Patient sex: M
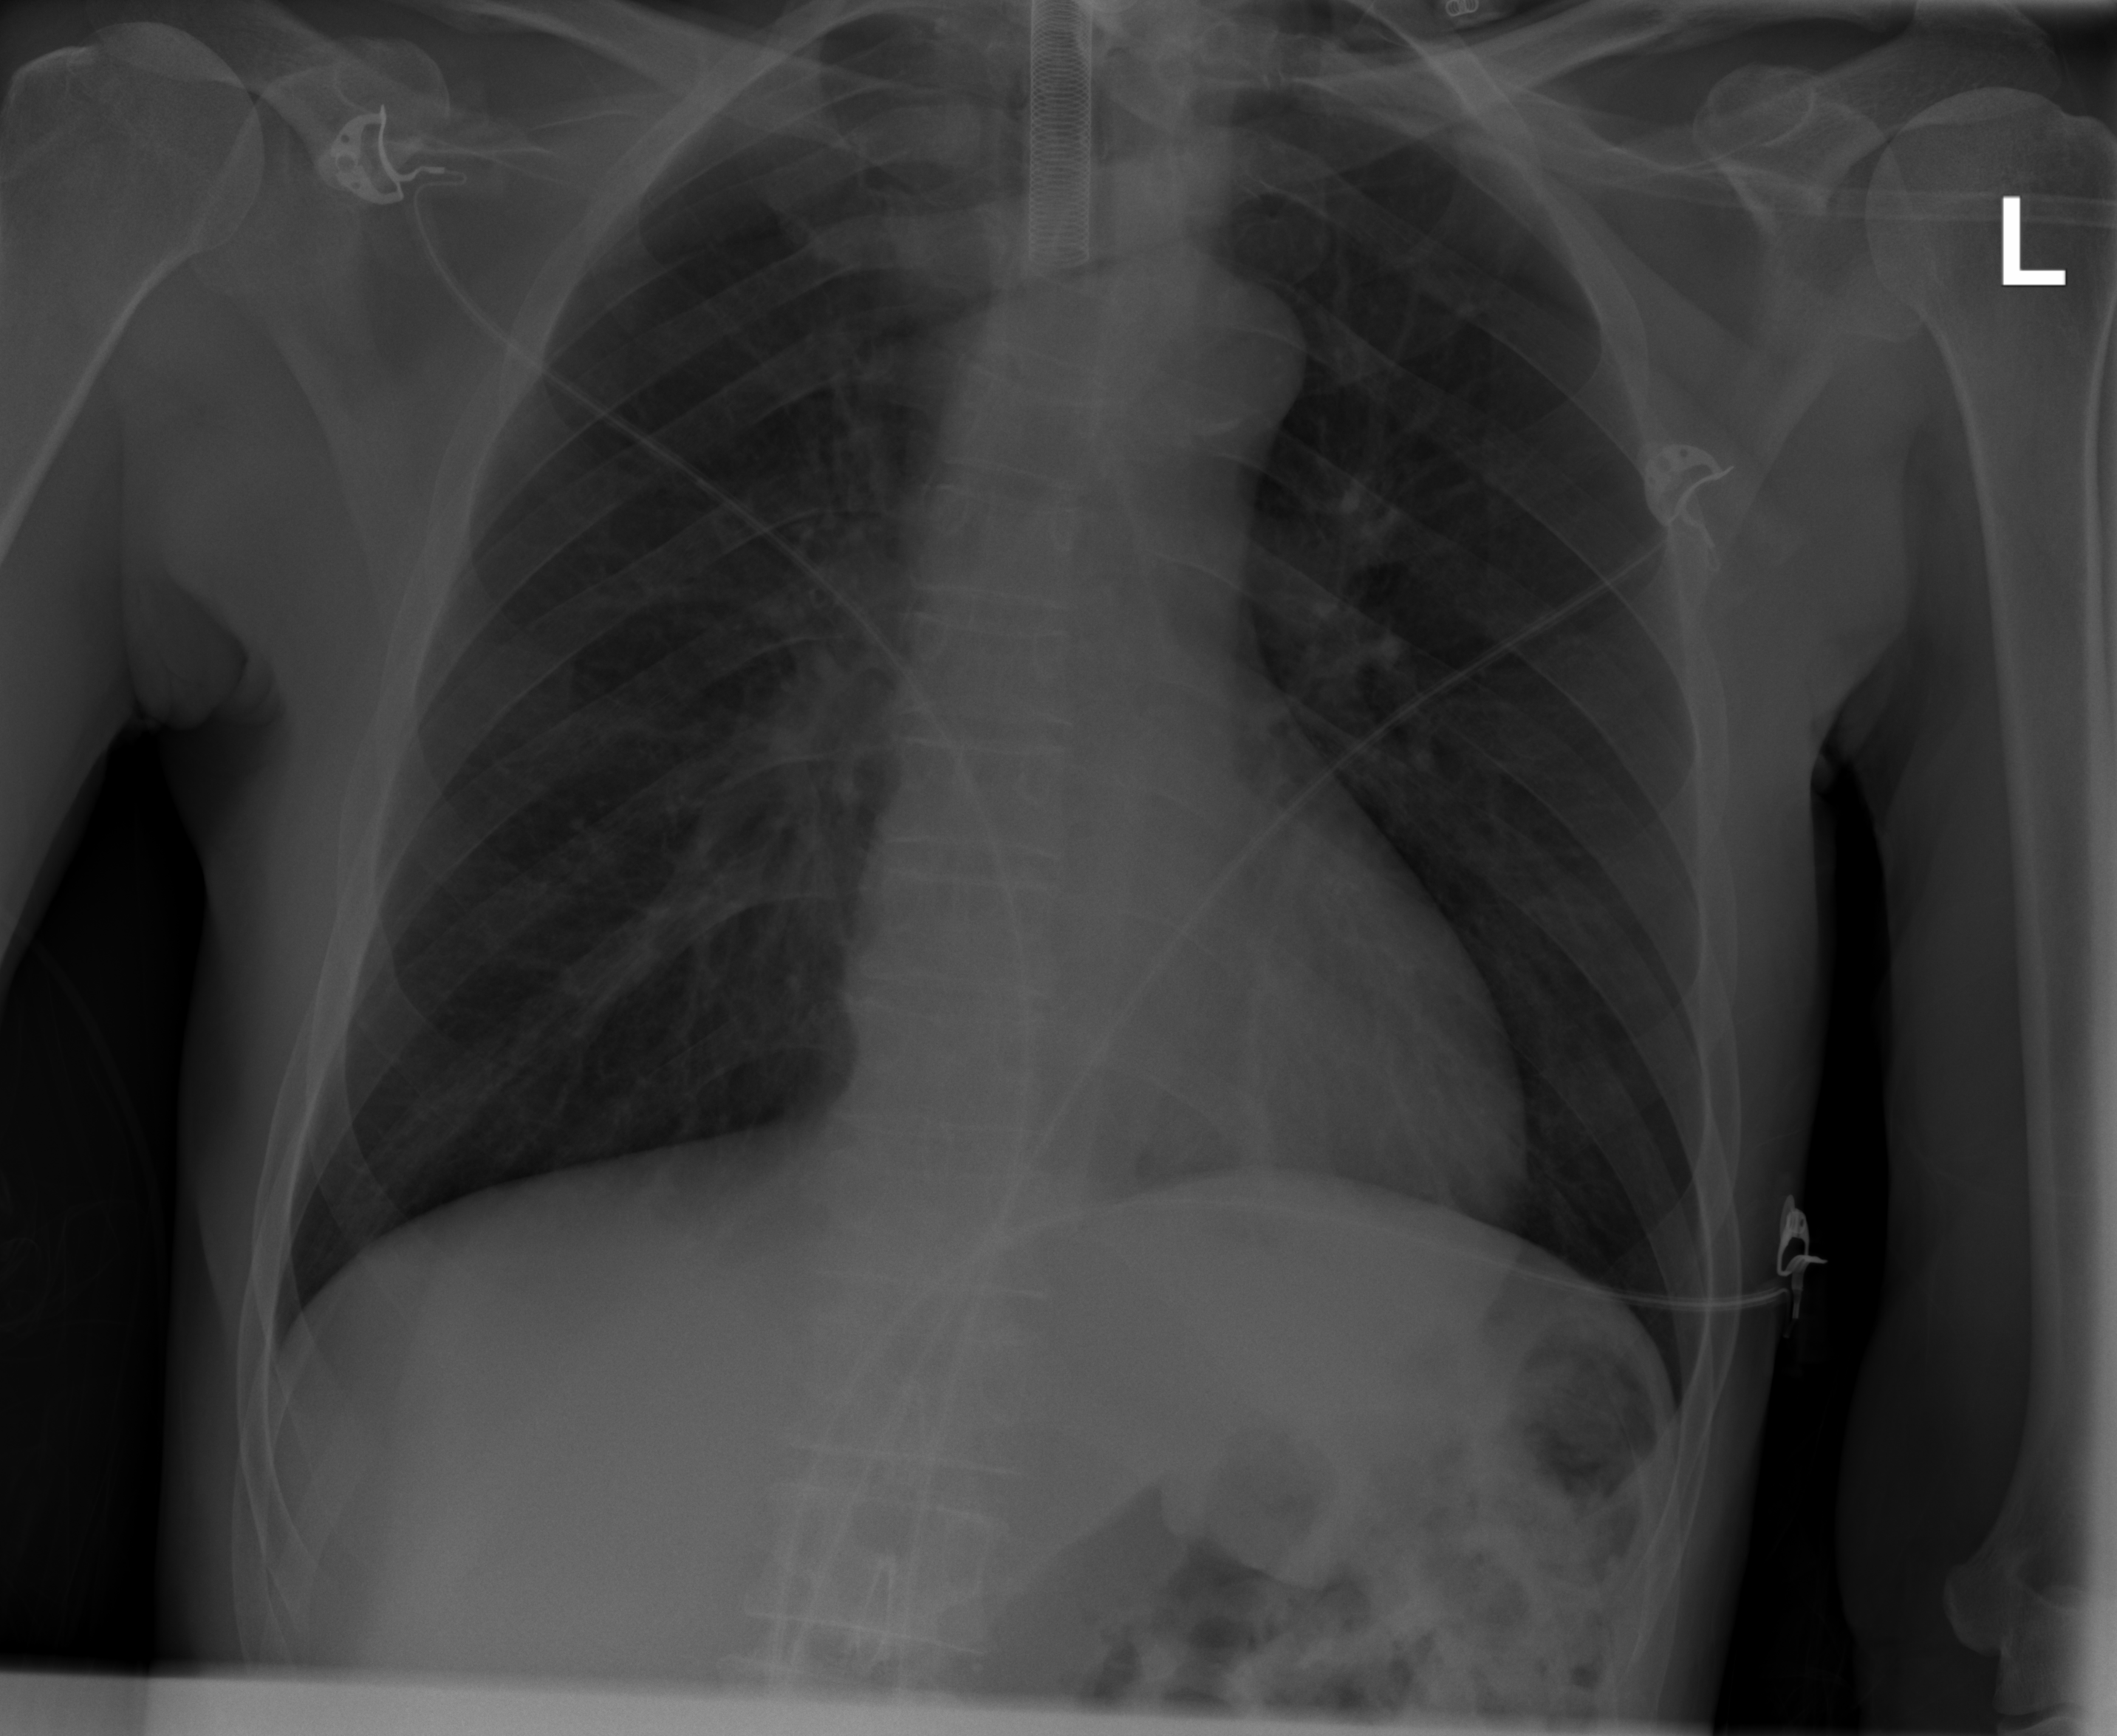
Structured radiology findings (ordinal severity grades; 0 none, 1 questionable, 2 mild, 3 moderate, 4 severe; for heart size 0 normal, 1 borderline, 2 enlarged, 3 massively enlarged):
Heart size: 0
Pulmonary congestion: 0
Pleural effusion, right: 0
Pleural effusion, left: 0
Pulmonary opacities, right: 0
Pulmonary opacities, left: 0
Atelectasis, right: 0
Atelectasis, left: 2